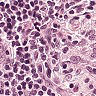
Metastatic tissue present: no